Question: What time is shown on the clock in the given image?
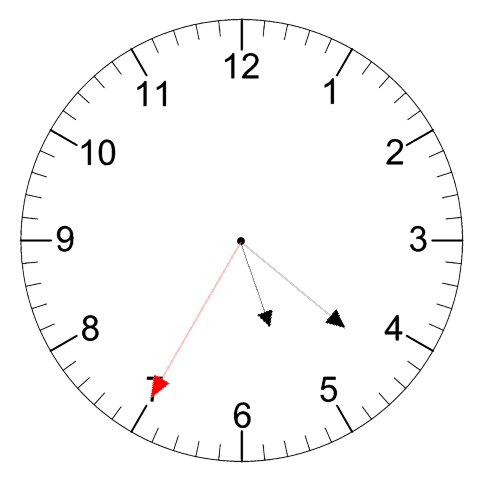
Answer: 05:21:35